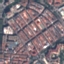
Land use / land cover class: Residential